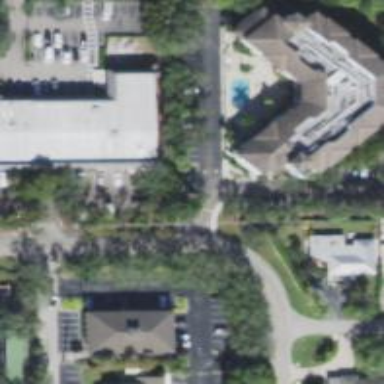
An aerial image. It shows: Hotel building.